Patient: sex F, age 71
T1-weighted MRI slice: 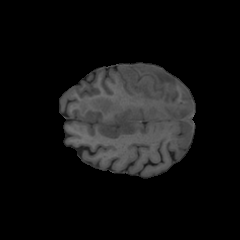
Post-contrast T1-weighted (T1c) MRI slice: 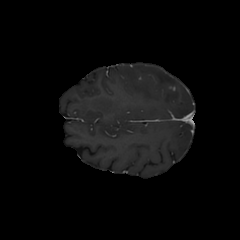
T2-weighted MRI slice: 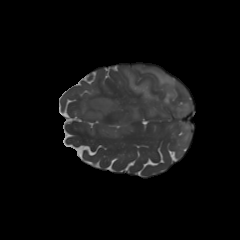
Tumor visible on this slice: yes
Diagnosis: Glioblastoma, IDH-wildtype
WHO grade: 4